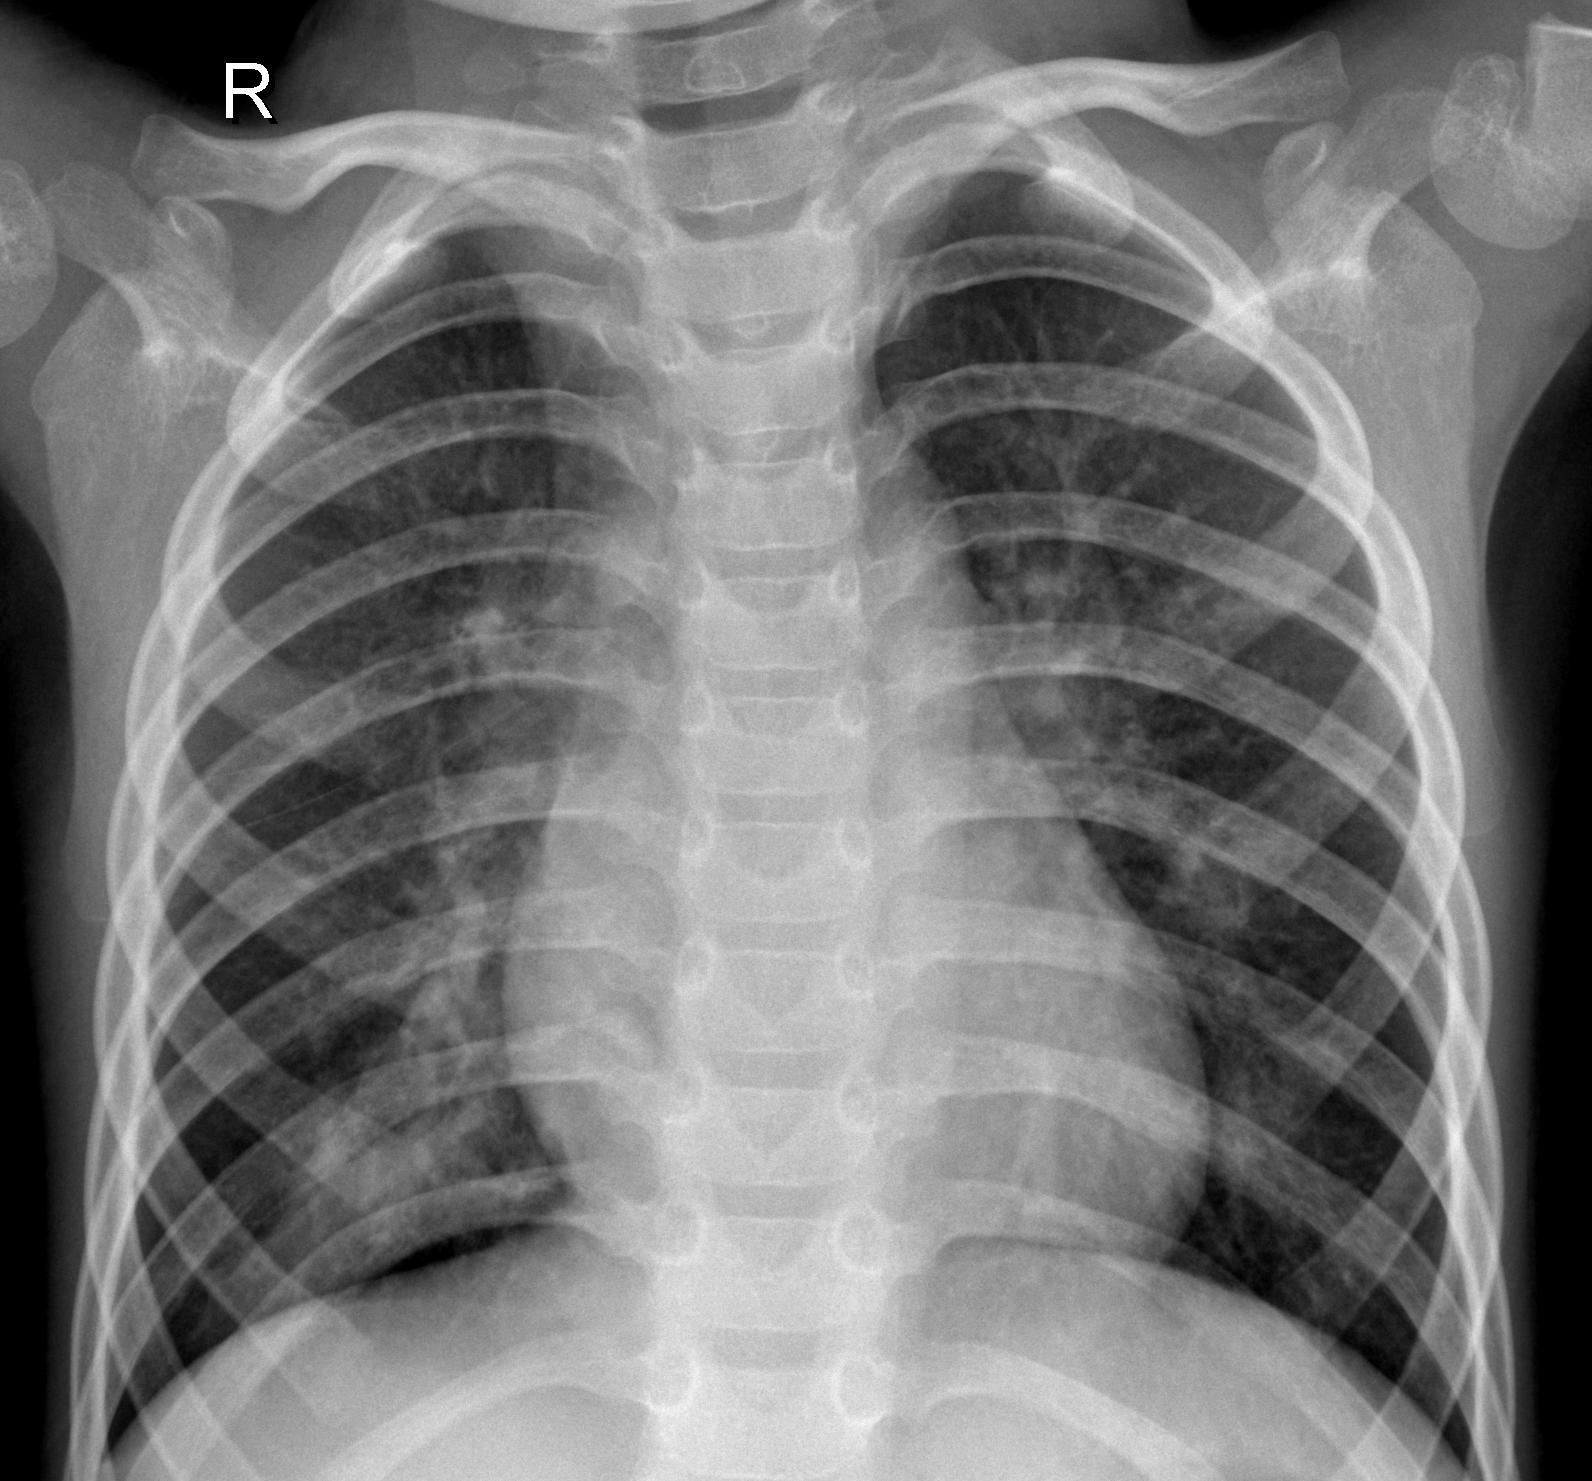
Diagnosis: PNEUMONIA